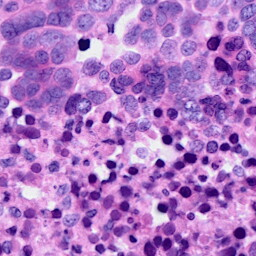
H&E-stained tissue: Ovarian